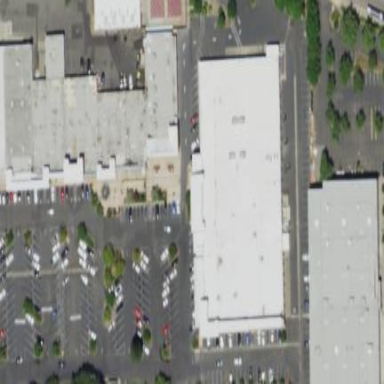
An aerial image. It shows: Retail area.